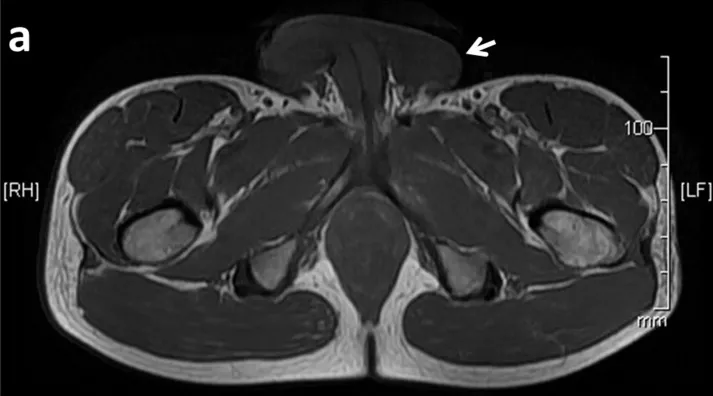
MRI showed a 50 mm low intensity well-demarcated lesion on T1-weighted image.
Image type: radiology (mri)